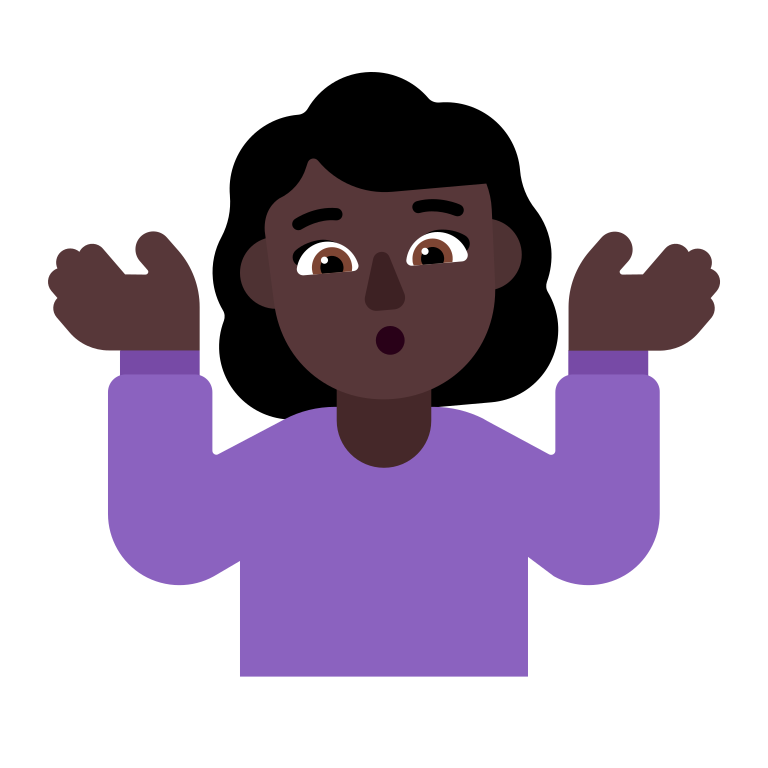
woman shrugging flat dark